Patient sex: M
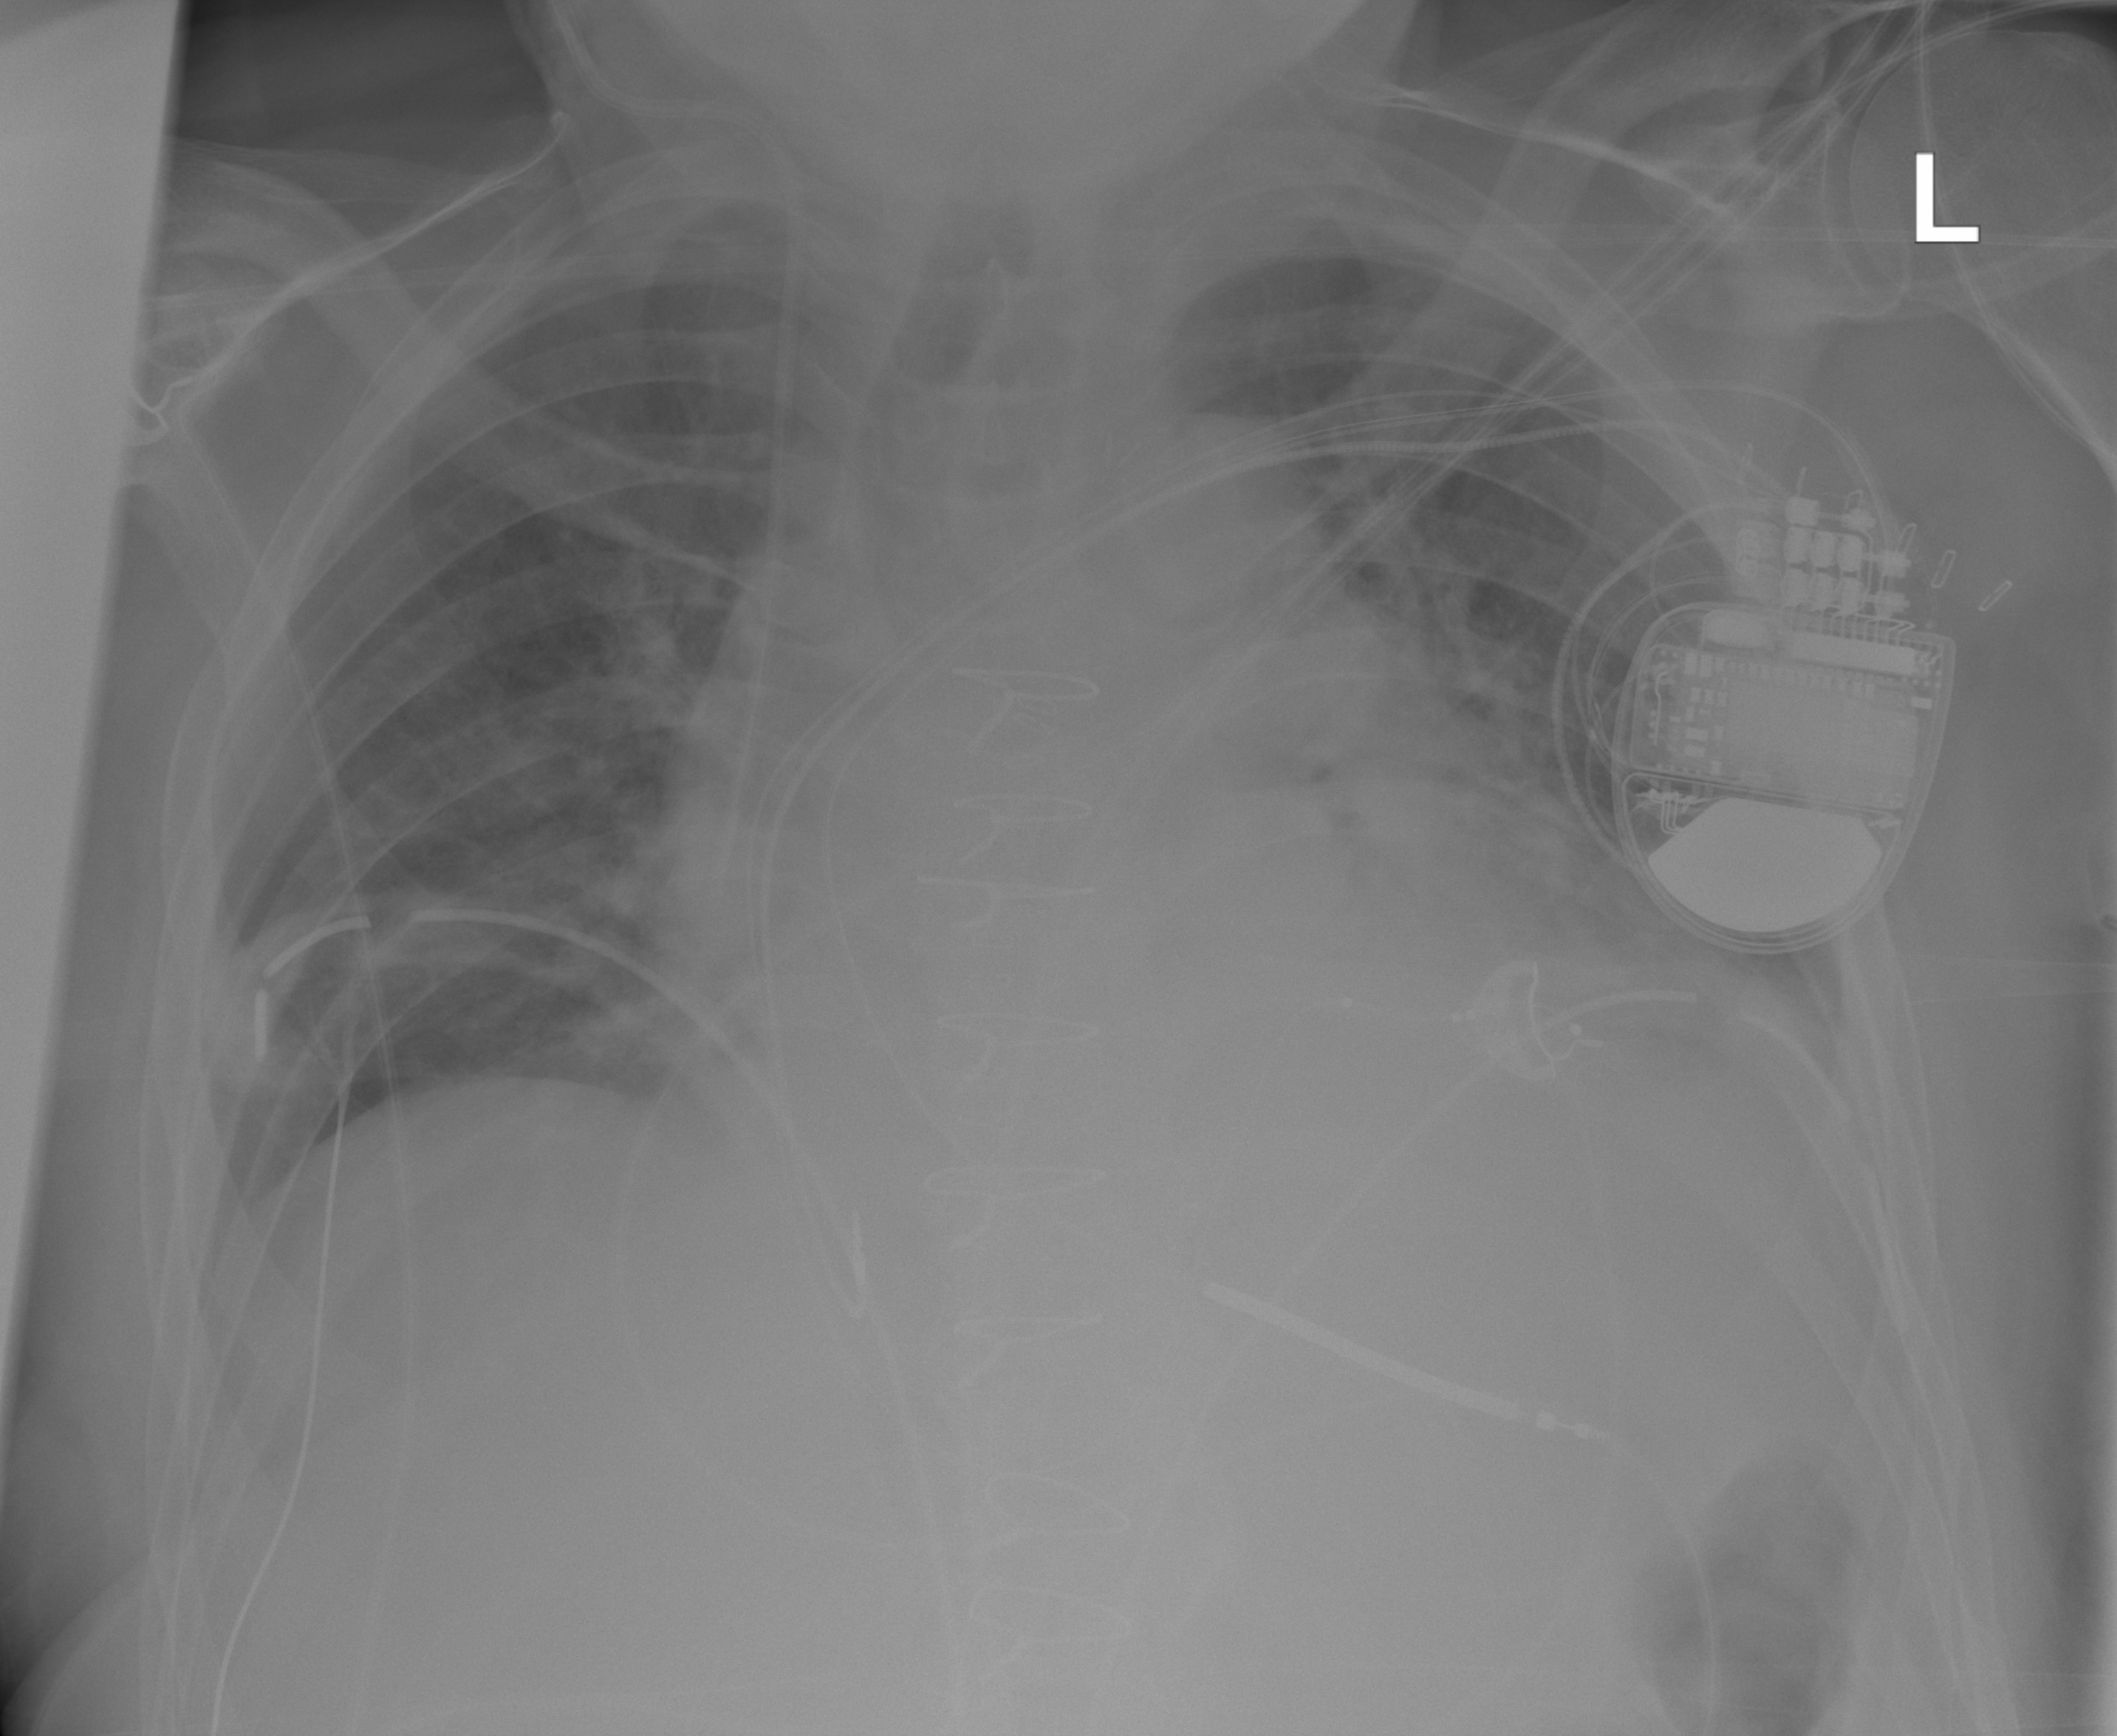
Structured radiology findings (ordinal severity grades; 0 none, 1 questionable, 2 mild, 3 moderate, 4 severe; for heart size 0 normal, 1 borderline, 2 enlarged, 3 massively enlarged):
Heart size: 2
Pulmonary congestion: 0
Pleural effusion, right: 0
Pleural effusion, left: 2
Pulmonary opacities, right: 0
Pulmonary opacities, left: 0
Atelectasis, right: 2
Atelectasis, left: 2